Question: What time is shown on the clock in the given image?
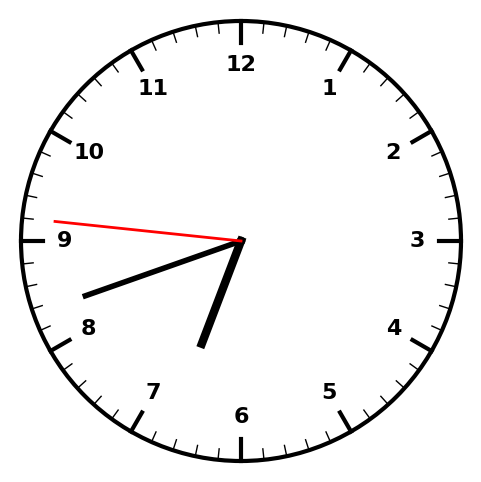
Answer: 06:41:46